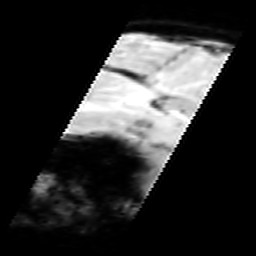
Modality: inplaneT2
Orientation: sagittal
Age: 27
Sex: female